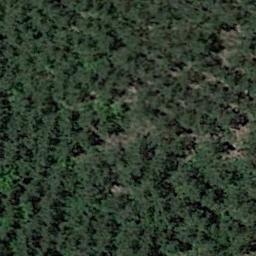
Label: forest